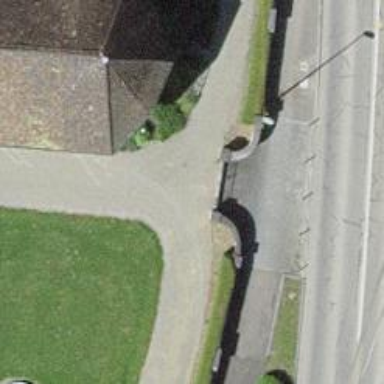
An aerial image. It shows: Gate.